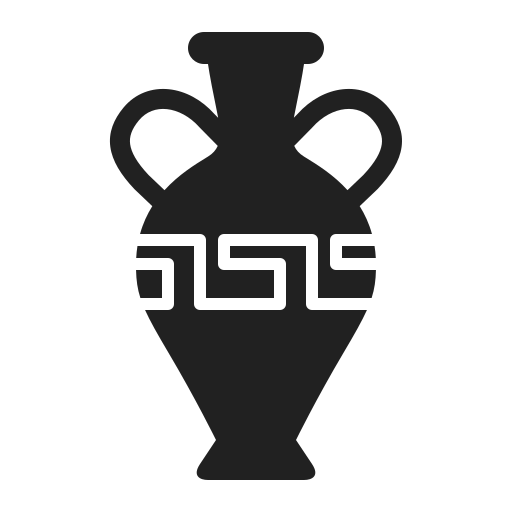
amphora high contrast